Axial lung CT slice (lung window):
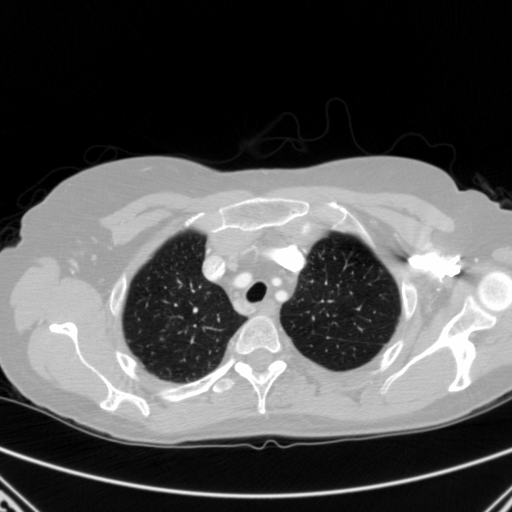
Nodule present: no